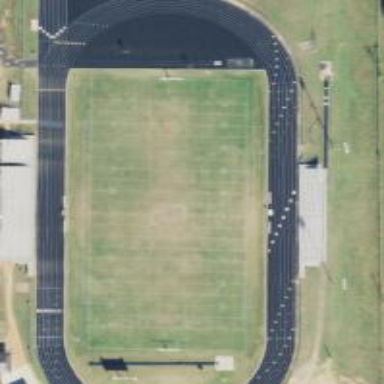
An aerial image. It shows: American football pitch.